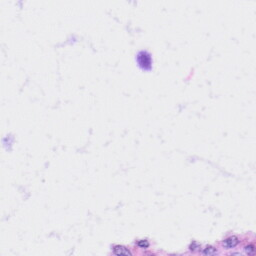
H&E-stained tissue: Liver